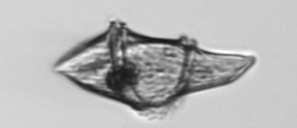
Label: Gyrodinium